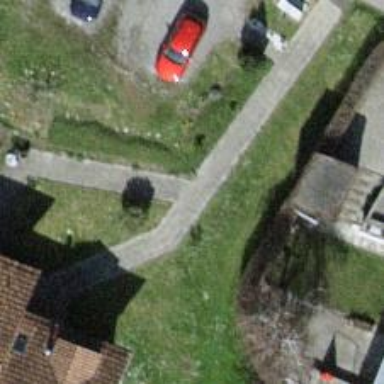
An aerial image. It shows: Footway surfaced with paving stones.